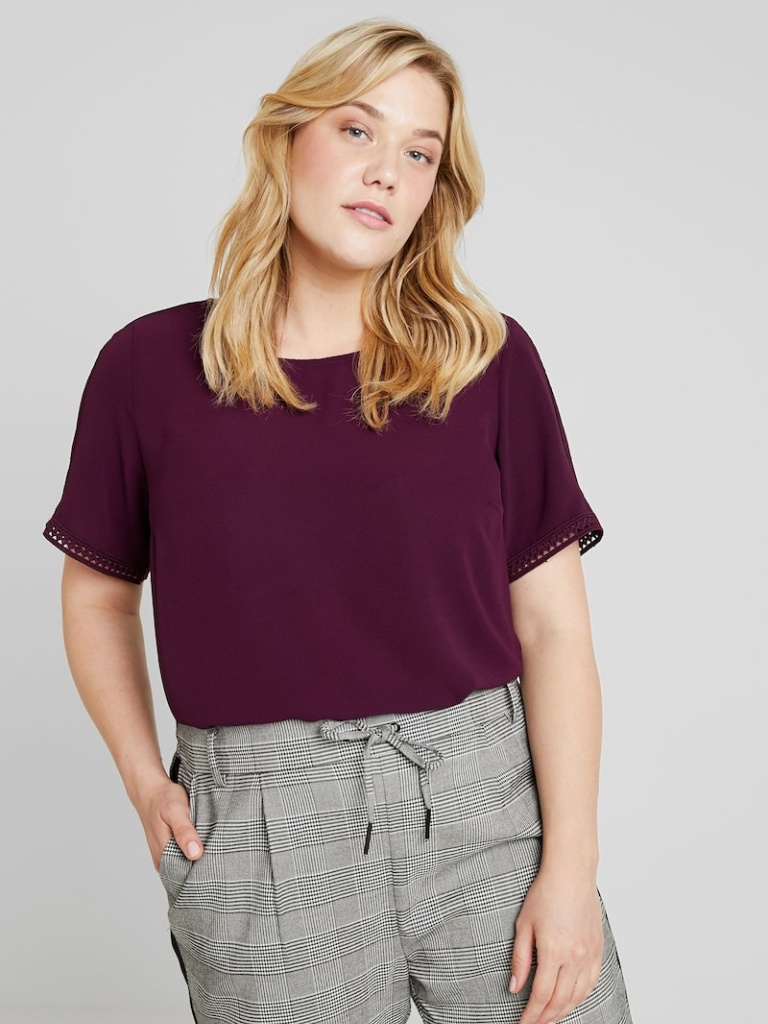
jersey relaxed short sleeve hip length Untucked round t-shirt